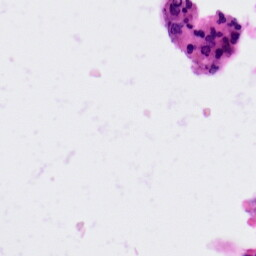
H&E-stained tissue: Colon